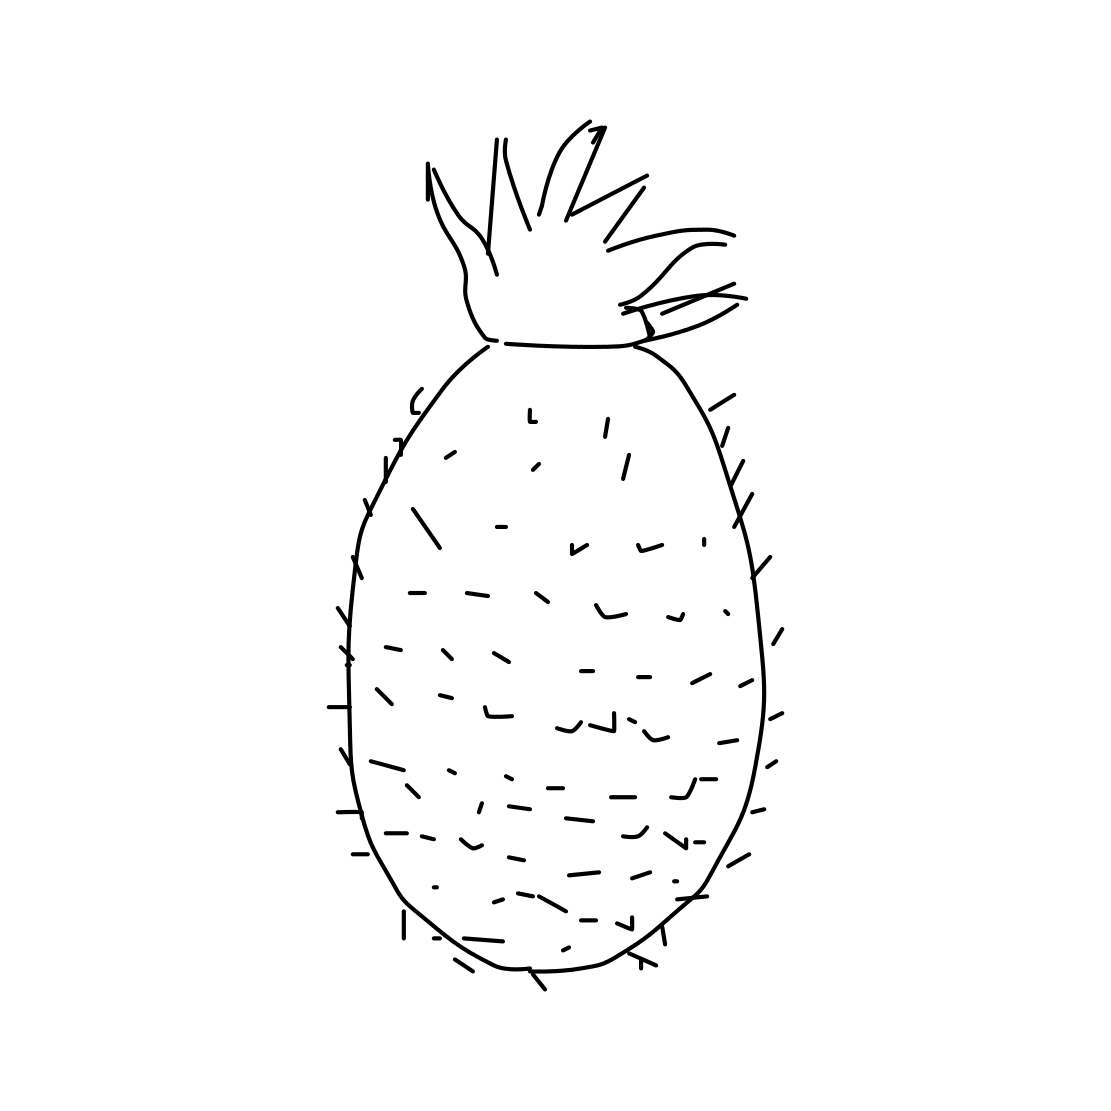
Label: pineapple